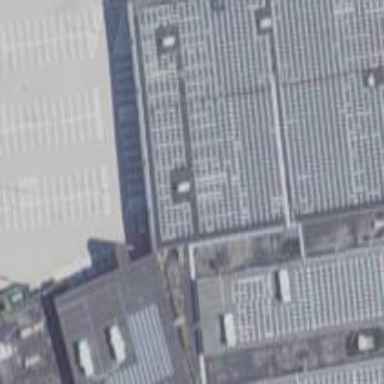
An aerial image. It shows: Small solar photovoltaic panel used as generator to produce electricity.